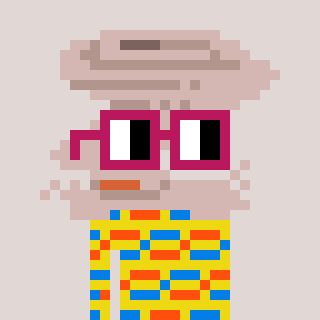
a pixel art character with square dark red glasses, a tornado-shaped head and a yellow-colored body on a warm background